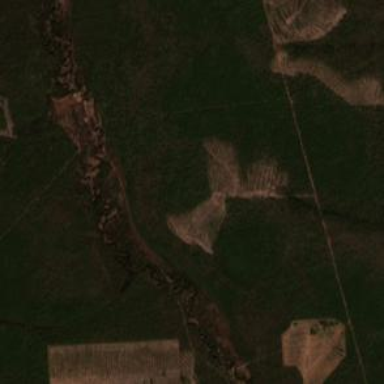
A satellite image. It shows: Logging area.